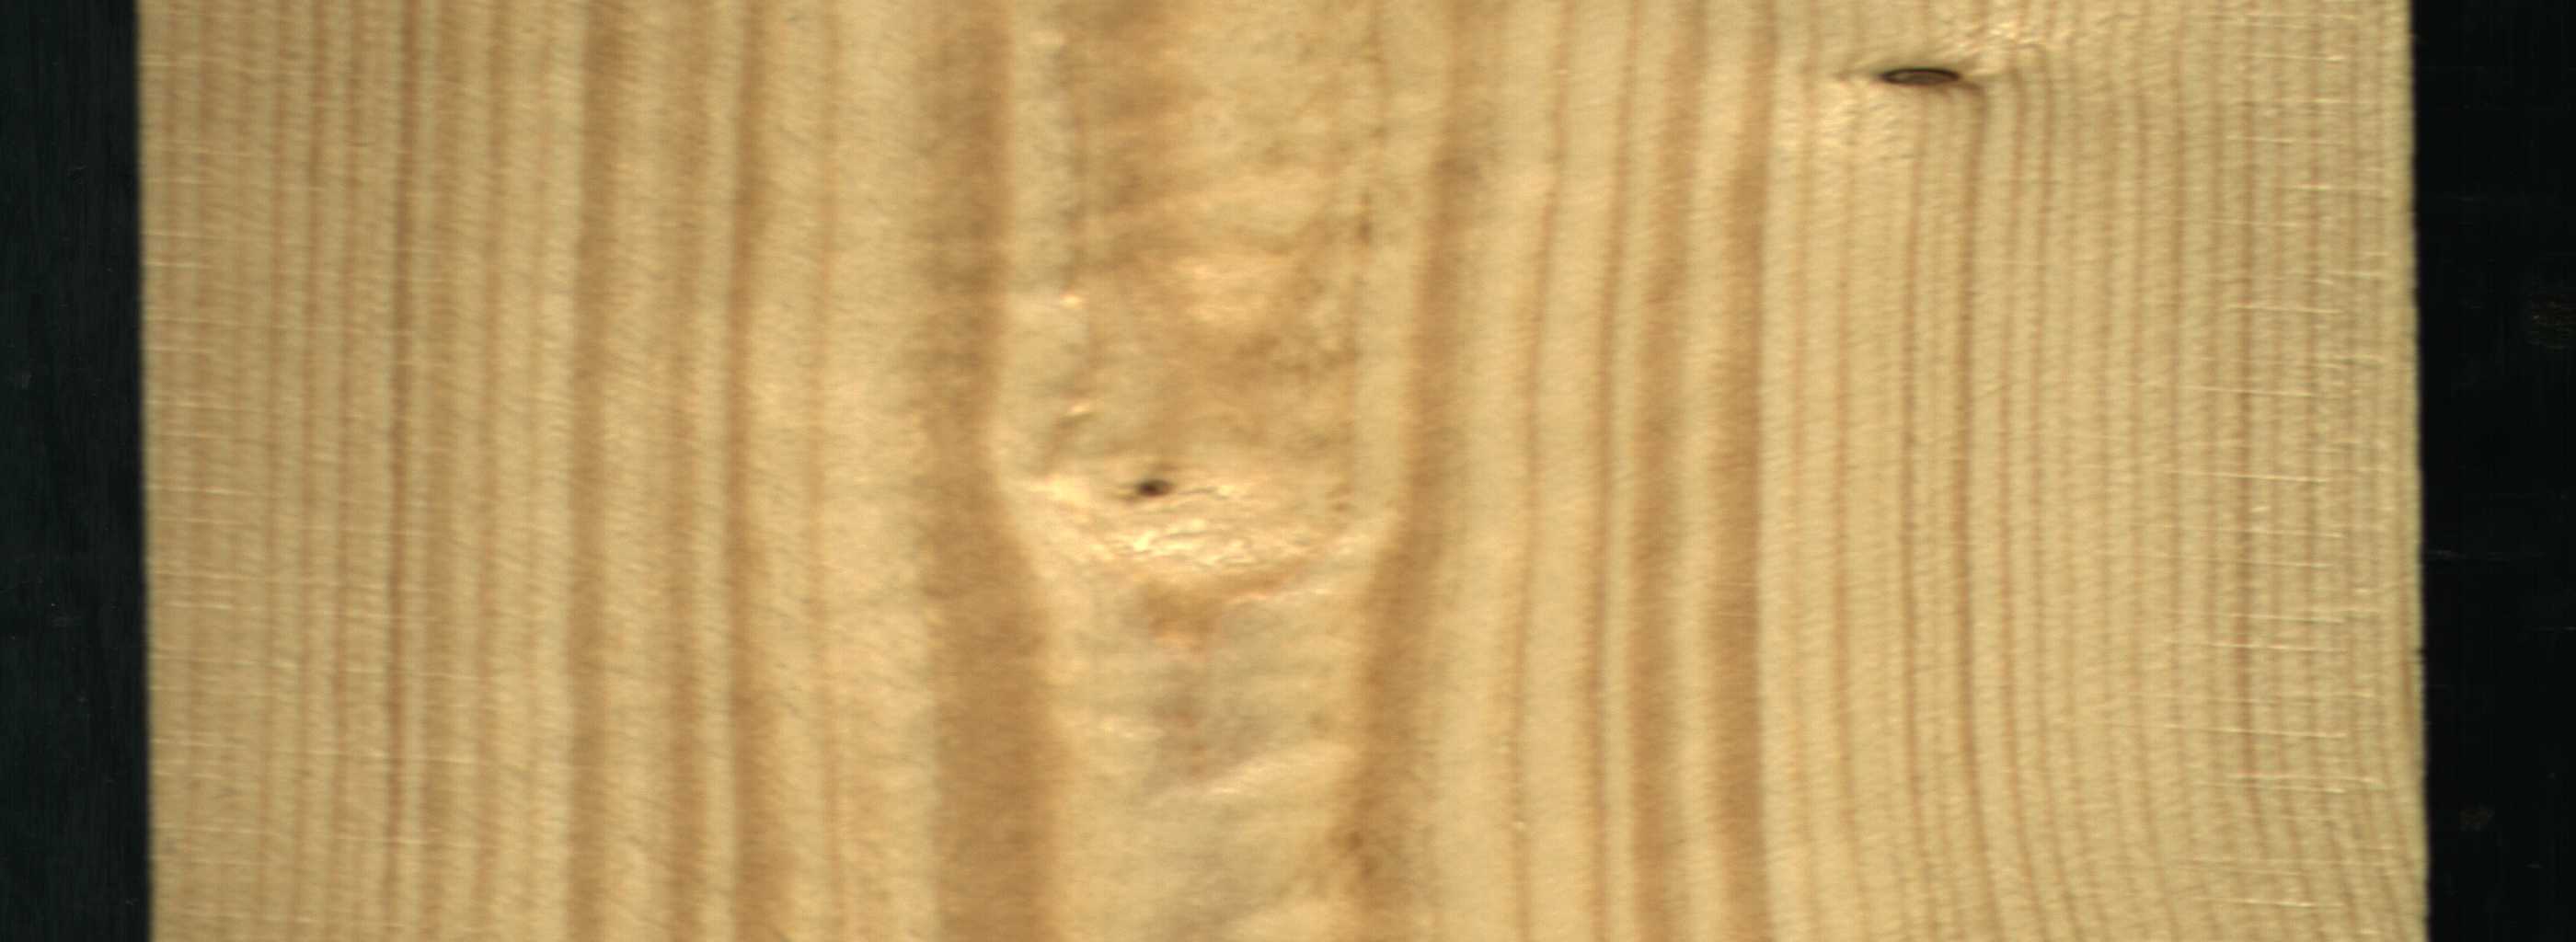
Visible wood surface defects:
Dead_Knot
Live_Knot